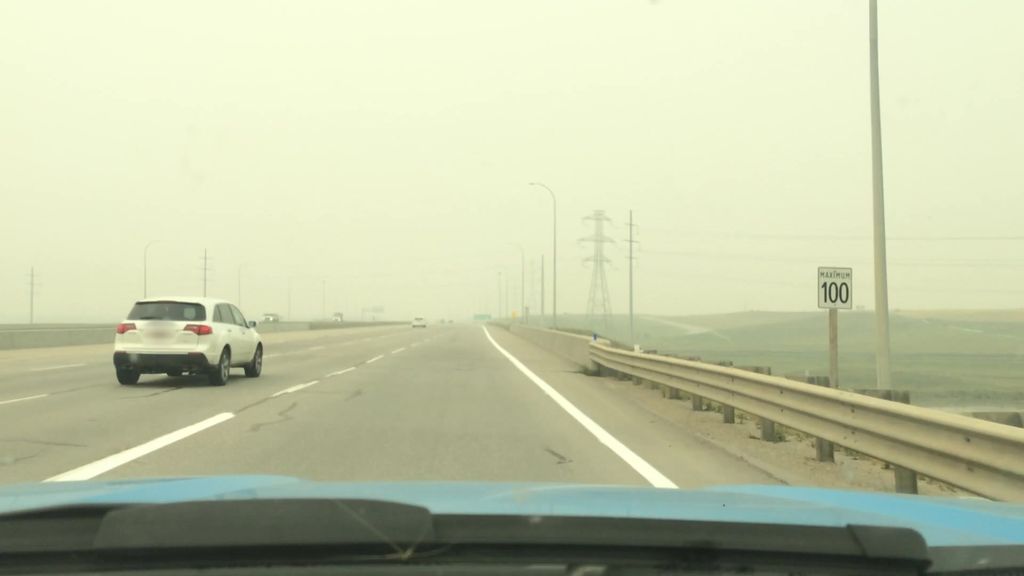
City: calgary